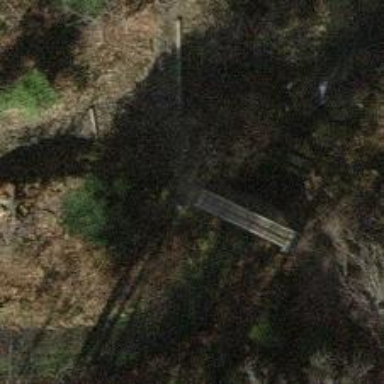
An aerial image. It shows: Unpaved footway on bridge.